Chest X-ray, AP view. Patient: 45 years old, sex F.
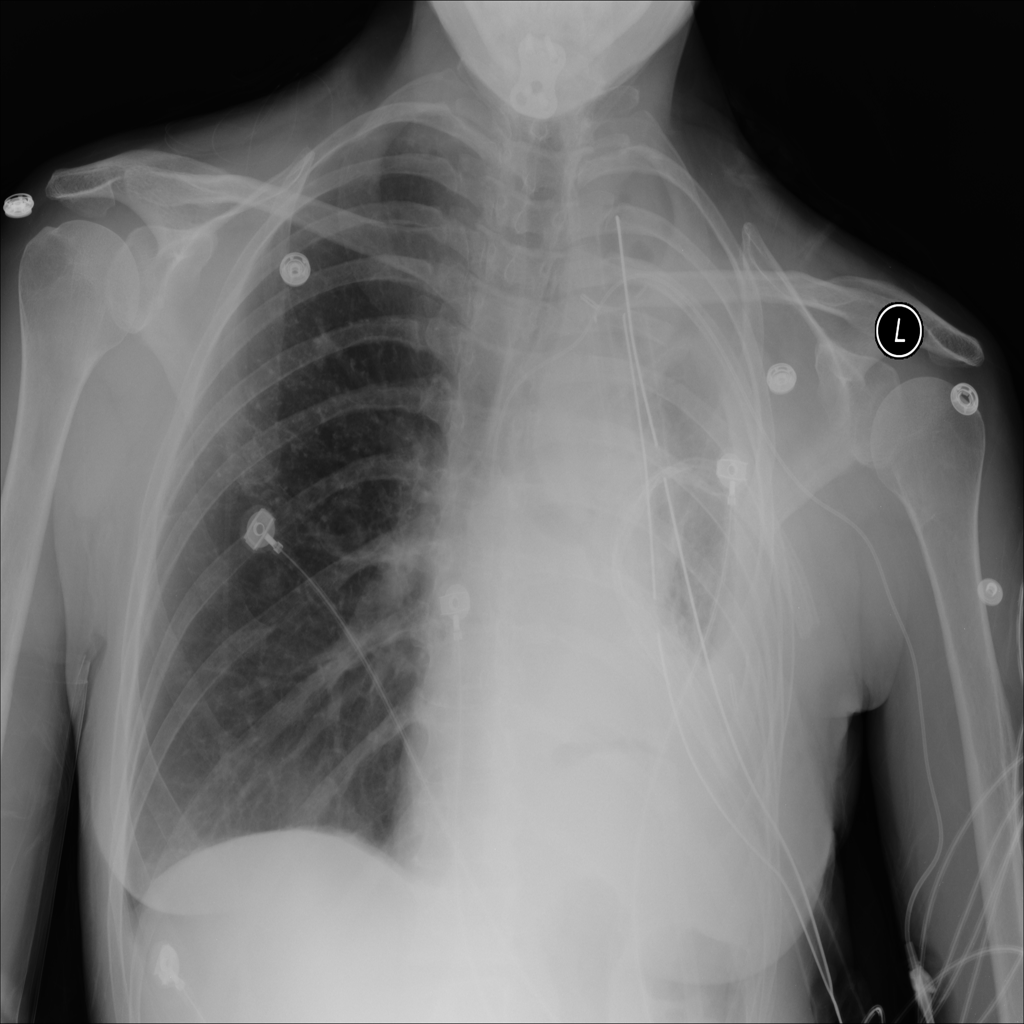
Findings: Atelectasis, Consolidation, Pleural_Thickening